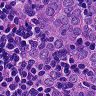
Metastatic tissue present: yes